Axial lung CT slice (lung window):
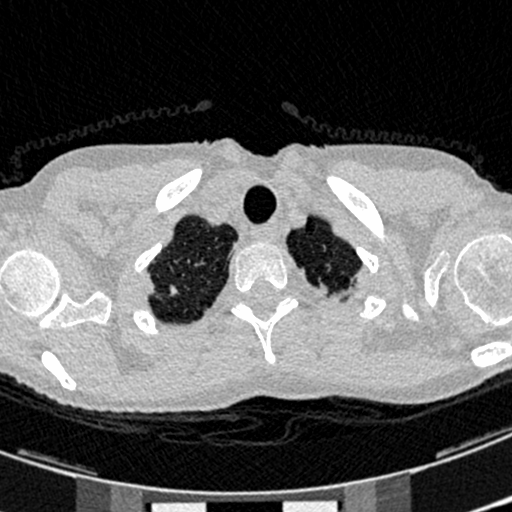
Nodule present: no